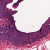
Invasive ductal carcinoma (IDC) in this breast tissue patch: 0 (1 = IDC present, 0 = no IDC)